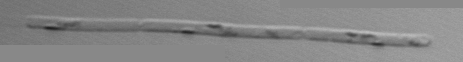
Label: Dactyliosolen_fragilissimus